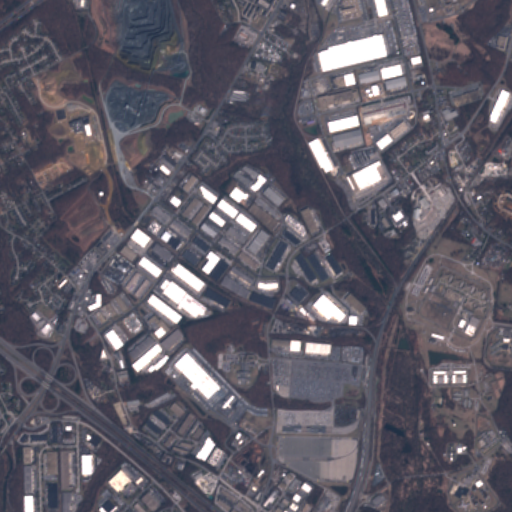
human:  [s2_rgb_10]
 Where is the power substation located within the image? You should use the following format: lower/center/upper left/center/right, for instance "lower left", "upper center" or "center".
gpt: The power substation is located in the right of the image.
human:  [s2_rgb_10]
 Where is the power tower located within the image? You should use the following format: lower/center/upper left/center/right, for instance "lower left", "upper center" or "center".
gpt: The power tower is located in the lower right of the image.
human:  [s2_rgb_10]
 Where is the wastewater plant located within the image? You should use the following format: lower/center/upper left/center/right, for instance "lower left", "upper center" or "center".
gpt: The wastewater plant is located in the lower right of the image.
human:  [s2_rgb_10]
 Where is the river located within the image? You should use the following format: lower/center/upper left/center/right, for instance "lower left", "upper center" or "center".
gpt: The river is located in the lower left of the image.
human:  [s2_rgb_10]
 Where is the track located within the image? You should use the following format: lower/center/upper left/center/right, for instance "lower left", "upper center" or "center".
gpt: There is no track in the image.